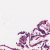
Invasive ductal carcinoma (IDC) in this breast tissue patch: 0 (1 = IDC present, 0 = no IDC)